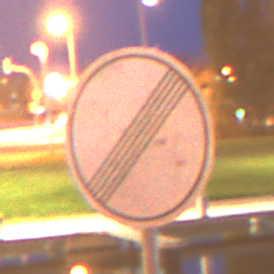
Verkehrszeichen: EndeSaemtlicherBegrenzungen
Umgebung: Outdoor, Urban
Tageszeit: Night
Wetter: PartlyCloudy
Licht: Artificial
Jahreszeit: NotSpecified
Kontrast: HighContrast